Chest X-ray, PA view. Patient: 31 years old, sex F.
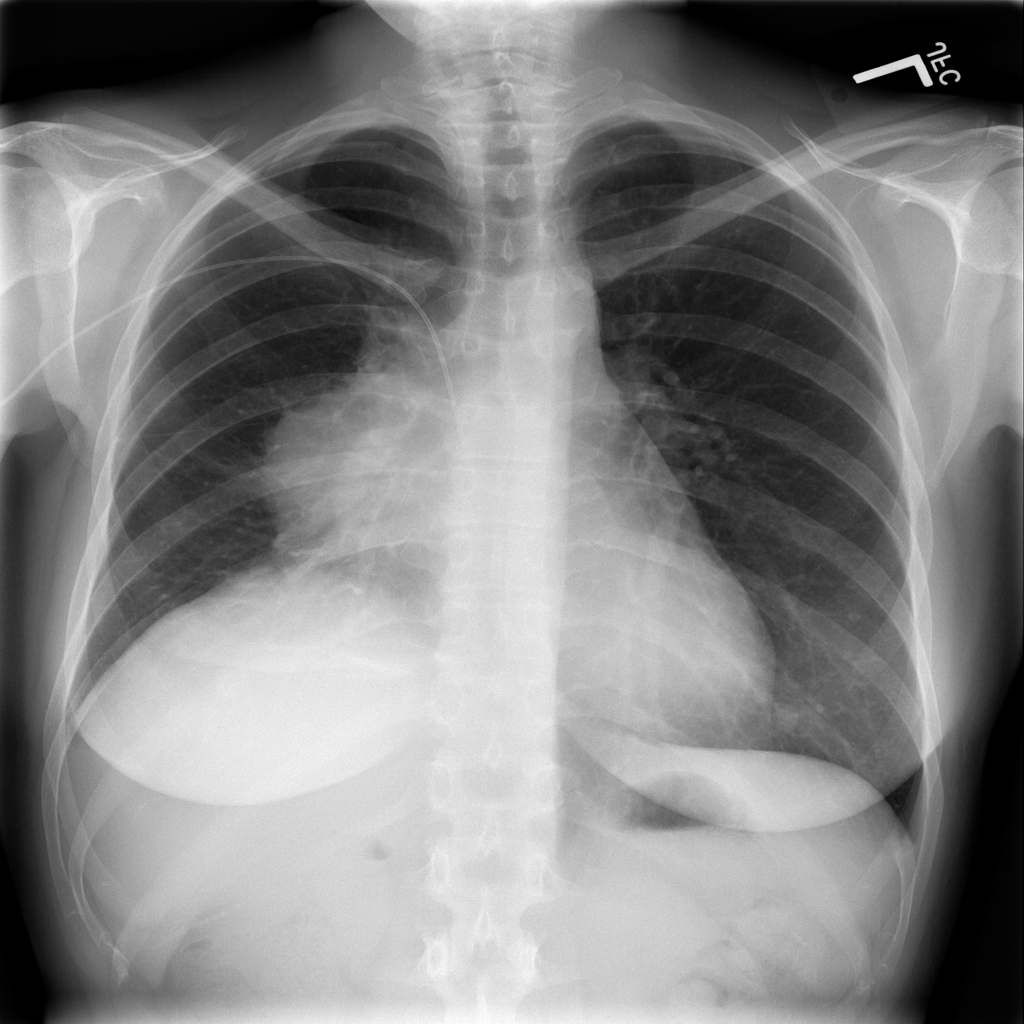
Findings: Atelectasis